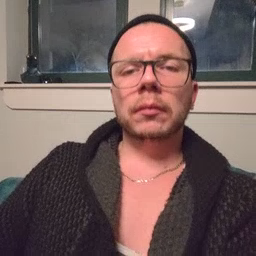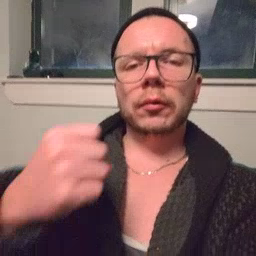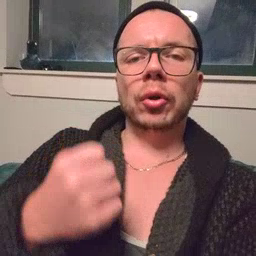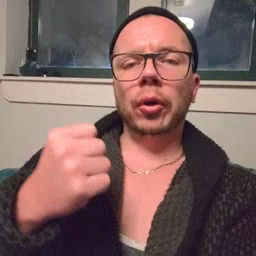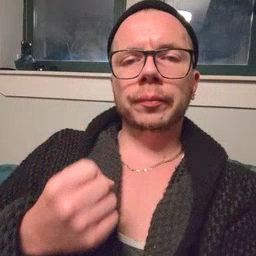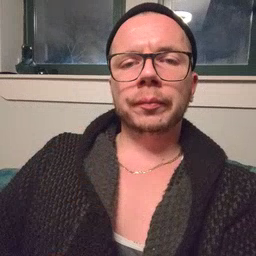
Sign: car